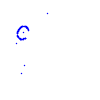
Particle: proton